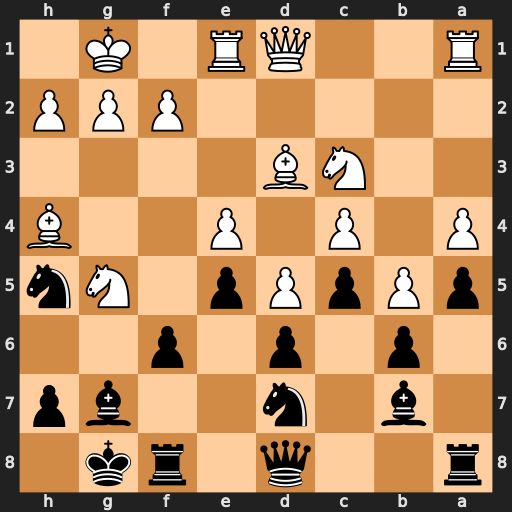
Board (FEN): r2q1rk1/1b1n2bp/1p1p1p2/pPpPp1Nn/P1P1P2B/2NB4/5PPP/R2QR1K1
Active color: b
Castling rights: -
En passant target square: -
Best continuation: fxg5 Qxh5 gxh4